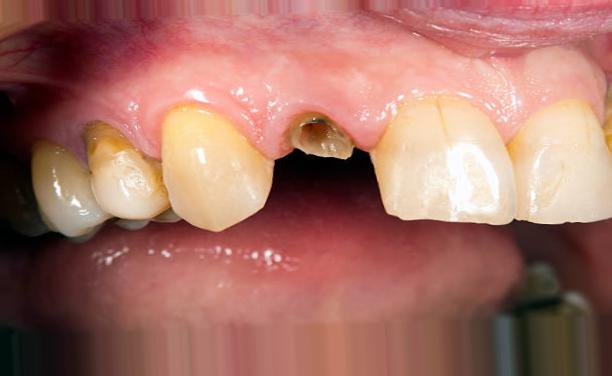
Condition: Caries